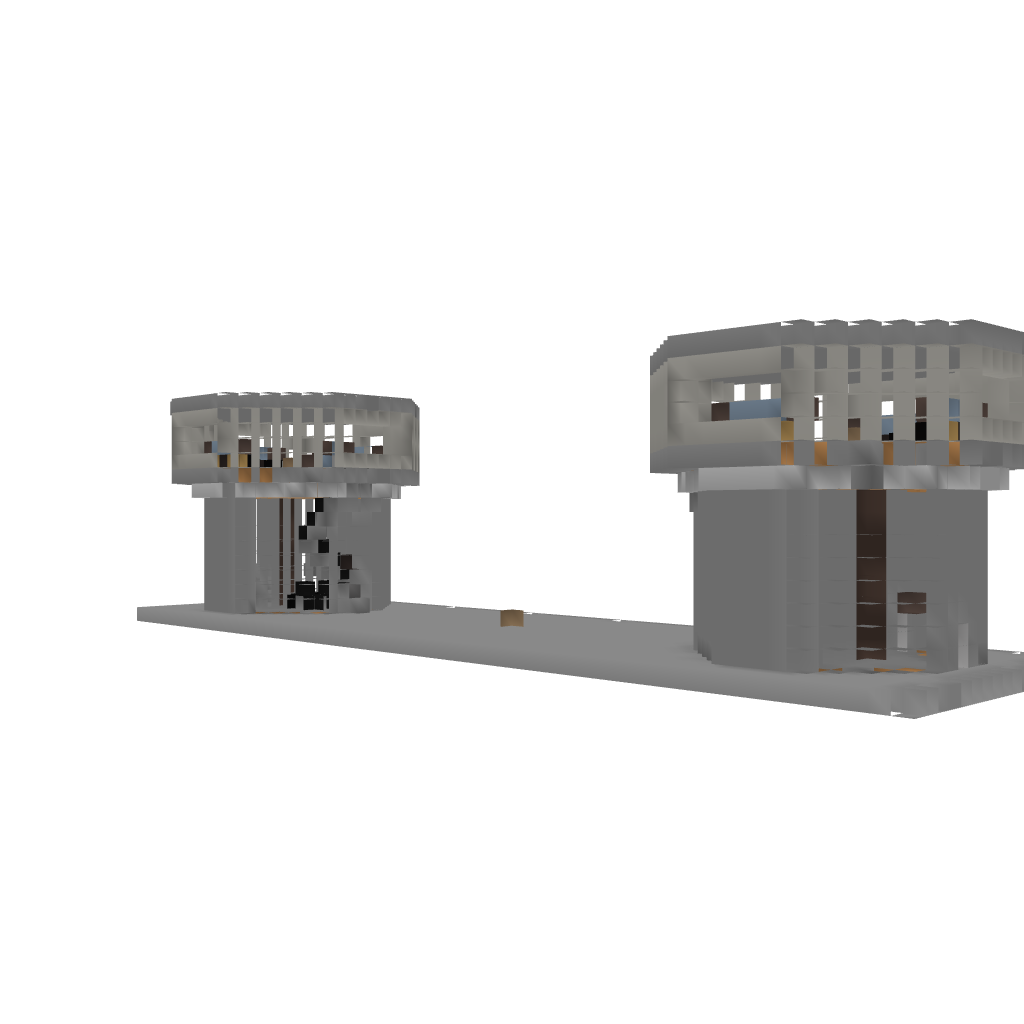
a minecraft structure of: Shooting Guard Towers